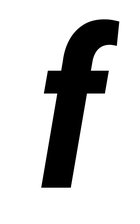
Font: Roboto-Italic_Condensed_Bold_Italic